Question: Has anyone successfully emulated the samsung galaxy S4 in their FLASH BUILDER? If yes, can you please let me know the config used? I am currently using the below config and it fails to replicate the S4;

Above config doesn't work good and when I try running the emulator with the above config it looks like a tablet.
Please let me know.
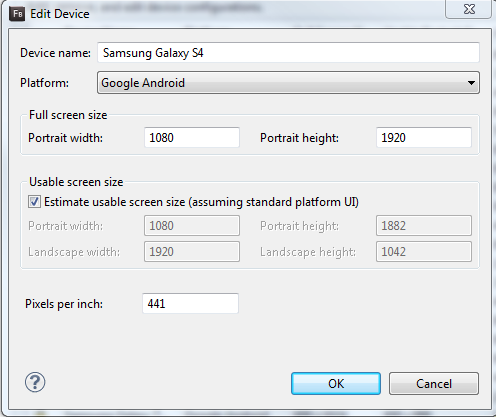
Answer: I posted this question because the images and fonts in my application looked very tiny in a S4 device and I want to reproduce the issue in the emulator so that its easy to fix. But the issues were not getting reproduced with Flash Builder 4.6 + Flex SDK 4.6 combination. So I made the following changes;
1. Upgraded from Flash Builder 4.6 to 4.7
2. Upgraded from Flex SDK 4.6 to 4.10
3. Used the same protrait width (1080) and height(1920) mentioned in the image.
The emulator now replicates the issues which I see in the actual S4 device. But the screen size is huge as like a tablet.